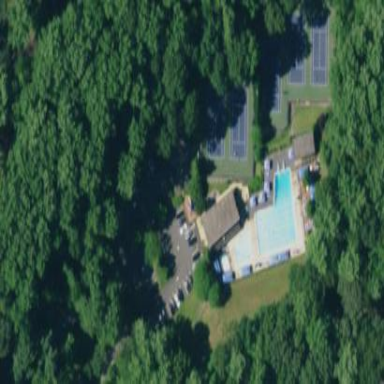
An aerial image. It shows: Sports centre with facilities for swimming and tennis.